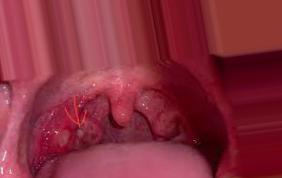
Condition: Mouth Ulcer